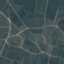
Land use / land cover class: PermanentCrop